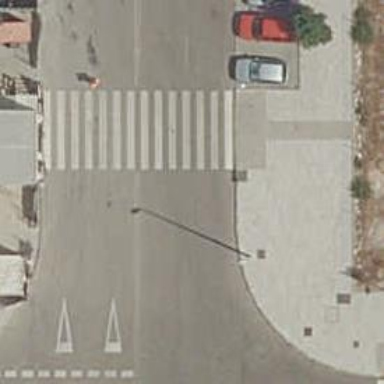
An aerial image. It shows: Footway.